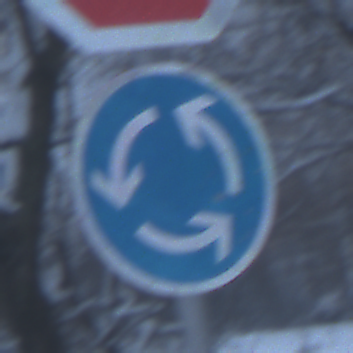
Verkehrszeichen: Kreisverkehr
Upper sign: Stop
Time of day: Midday
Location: Outdoor (Nature)
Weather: Overcast
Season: Winter
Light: Natural